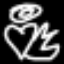
Label: angel